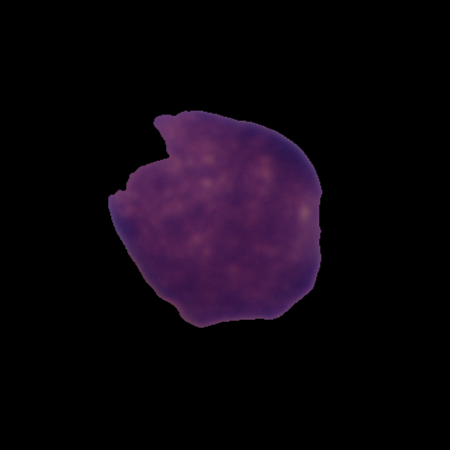
Label: cancer